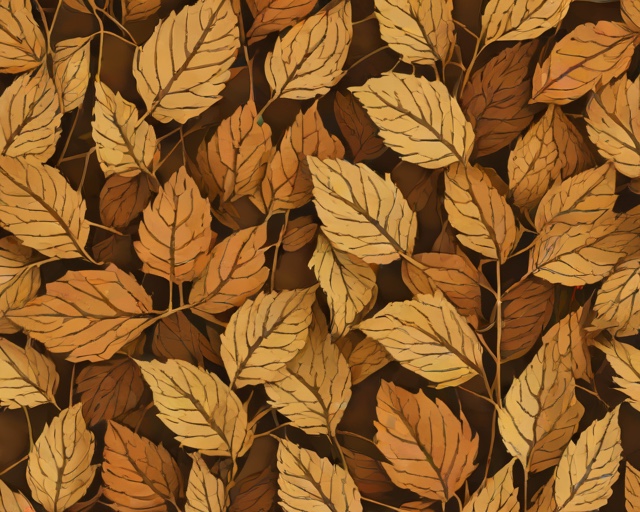
Category: Autumn